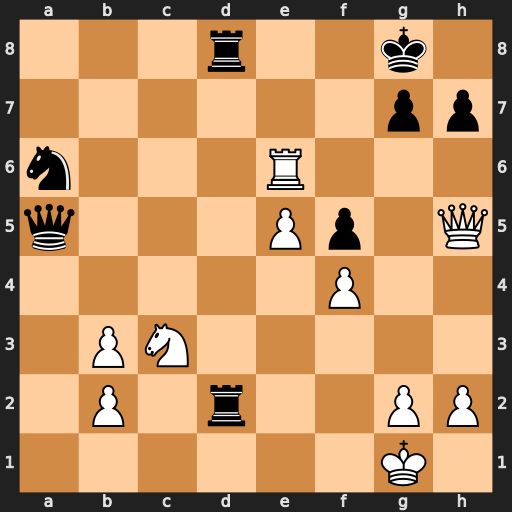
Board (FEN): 3r2k1/6pp/n3R3/q3Pp1Q/5P2/1PN5/1P1r2PP/6K1
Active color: w
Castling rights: -
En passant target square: -
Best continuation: Re8+ Rxe8 Qxe8#